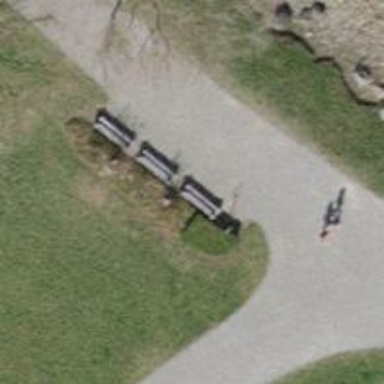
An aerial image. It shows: Bench for seating.